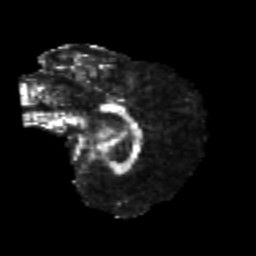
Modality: FA
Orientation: sagittal
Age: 25
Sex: female
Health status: healthy
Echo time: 0.074 s